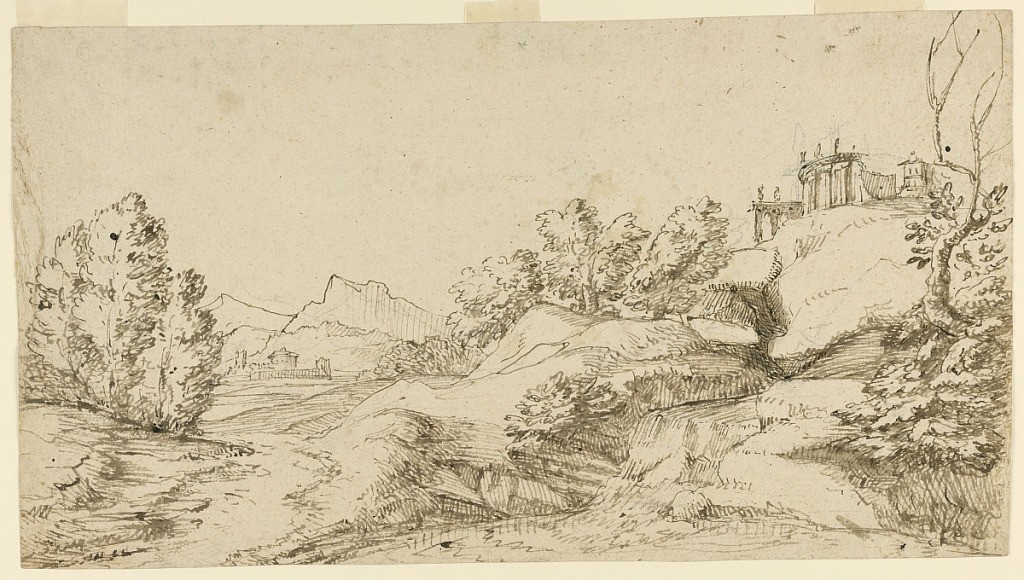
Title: Mountainous Landscape
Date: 1675–1700
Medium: Black chalk, pen and ink, brush and bistre on paper
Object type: Drawing
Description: A rock rises where two valleys meet. A temple stands on a rocky outcrop at right. A town visible in the distance at left.